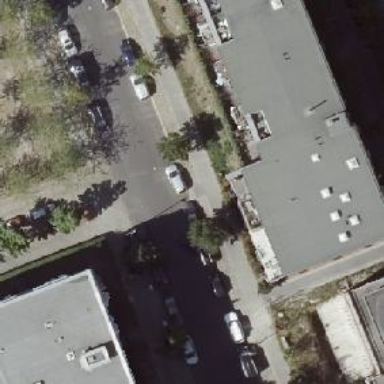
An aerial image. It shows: Parking lane barrier.